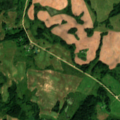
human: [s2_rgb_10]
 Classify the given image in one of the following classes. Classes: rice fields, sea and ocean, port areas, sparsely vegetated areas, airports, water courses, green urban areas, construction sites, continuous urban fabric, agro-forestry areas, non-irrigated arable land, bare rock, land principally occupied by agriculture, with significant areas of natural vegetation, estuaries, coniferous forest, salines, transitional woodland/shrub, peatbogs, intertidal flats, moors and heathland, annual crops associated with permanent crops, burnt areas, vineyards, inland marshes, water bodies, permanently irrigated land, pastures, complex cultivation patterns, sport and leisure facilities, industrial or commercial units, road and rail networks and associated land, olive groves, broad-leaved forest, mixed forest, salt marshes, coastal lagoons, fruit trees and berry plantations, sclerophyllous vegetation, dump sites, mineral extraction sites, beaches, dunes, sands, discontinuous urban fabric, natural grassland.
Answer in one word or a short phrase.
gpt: non-irrigated arable land, pastures, land principally occupied by agriculture, with significant areas of natural vegetation